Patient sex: M
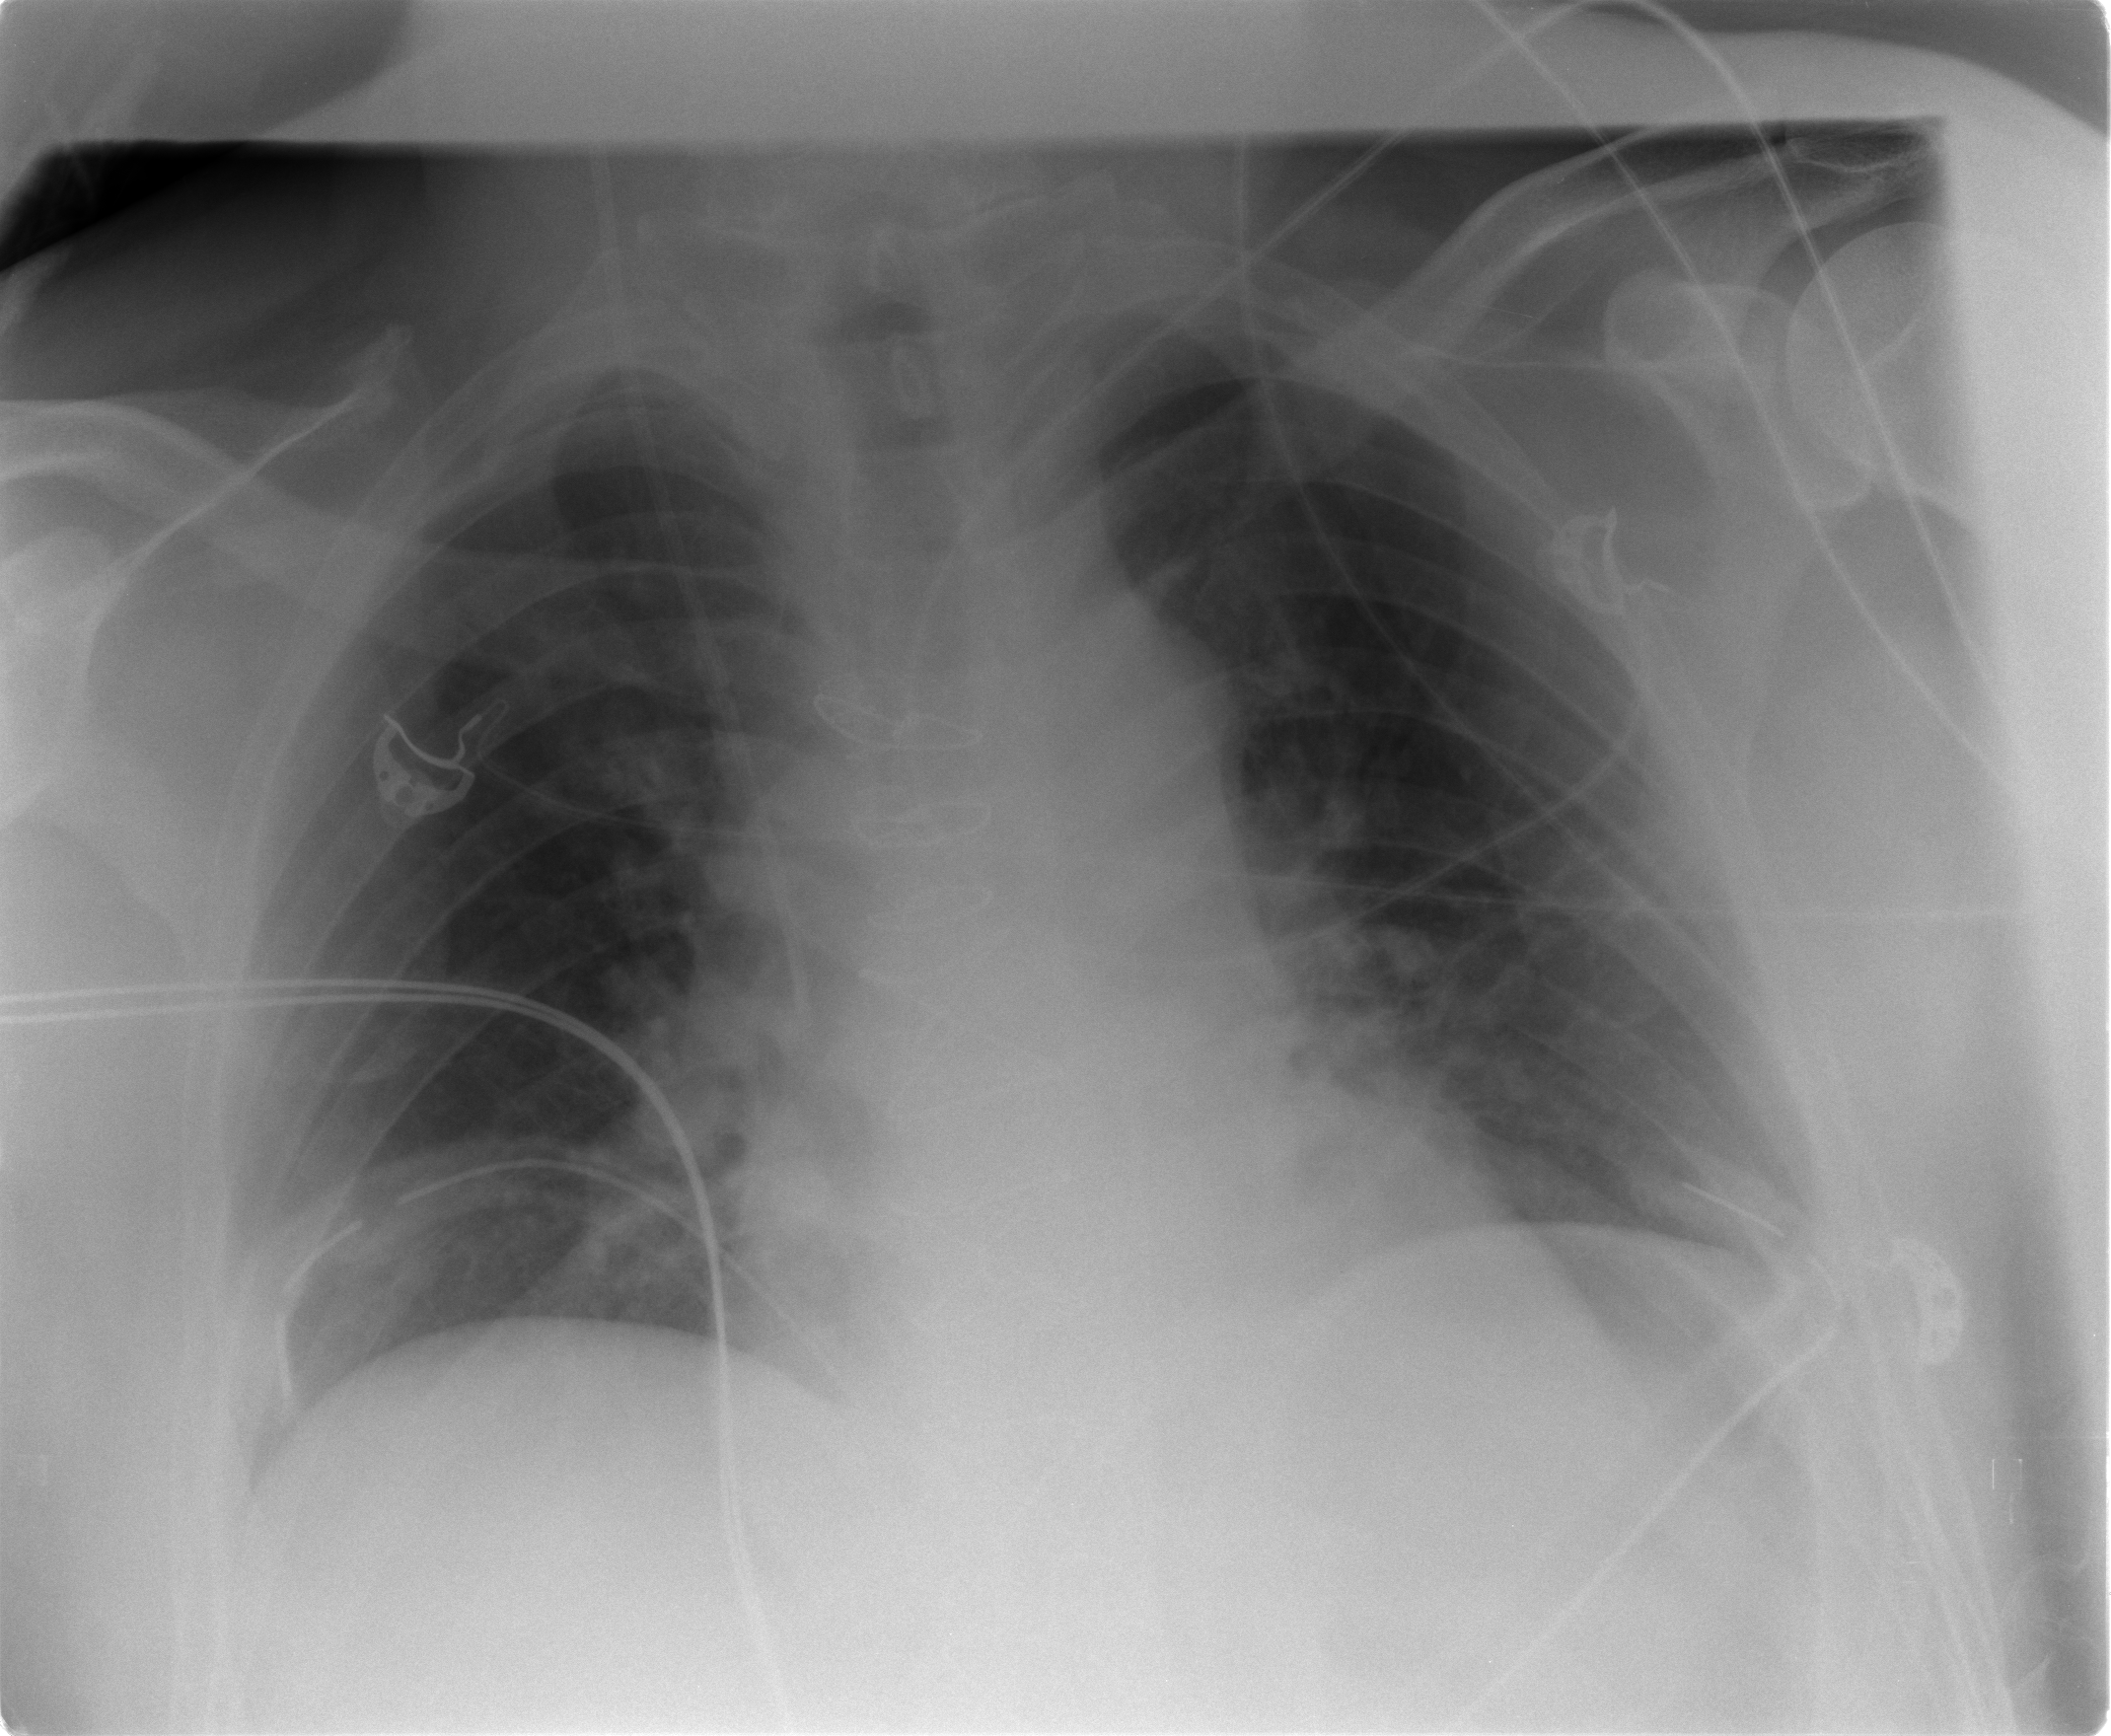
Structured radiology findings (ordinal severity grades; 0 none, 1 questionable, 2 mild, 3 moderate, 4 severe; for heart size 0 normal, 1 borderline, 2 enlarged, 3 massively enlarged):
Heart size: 0
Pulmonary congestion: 2
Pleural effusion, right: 0
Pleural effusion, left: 0
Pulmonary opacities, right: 0
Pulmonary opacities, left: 0
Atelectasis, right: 2
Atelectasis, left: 2